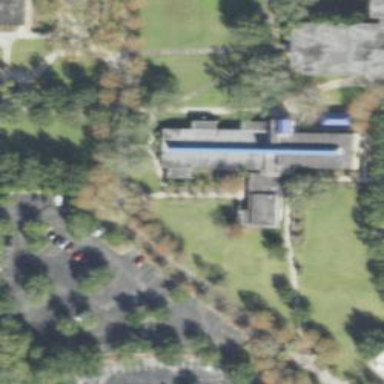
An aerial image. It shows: College building.